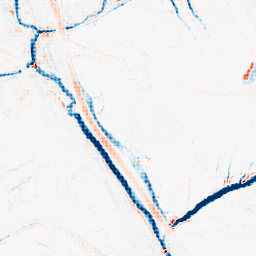
Category: morphological
Decomposition family: tophat_combined
Decomposition parameters: size: 5
Upsampling method: sinc_hamming
Upsampling parameters: scale: 8
kernel_size: 8
Upsampling scale: 8